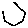
Label: hexagon